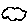
Label: cloud